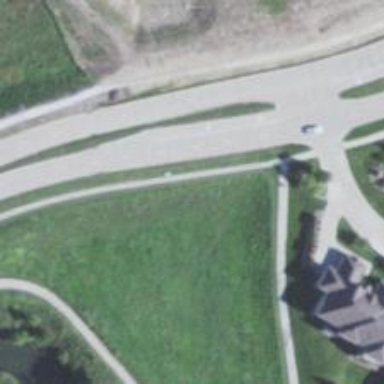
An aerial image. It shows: Secondary road.